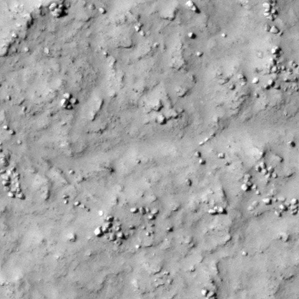
Label: non_frost